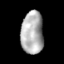
Tissue: skin
Cell type: Epithelial cells
Senescence score: 0.8412
Nuclear area (px): 930
Mean DAPI intensity: 175.644